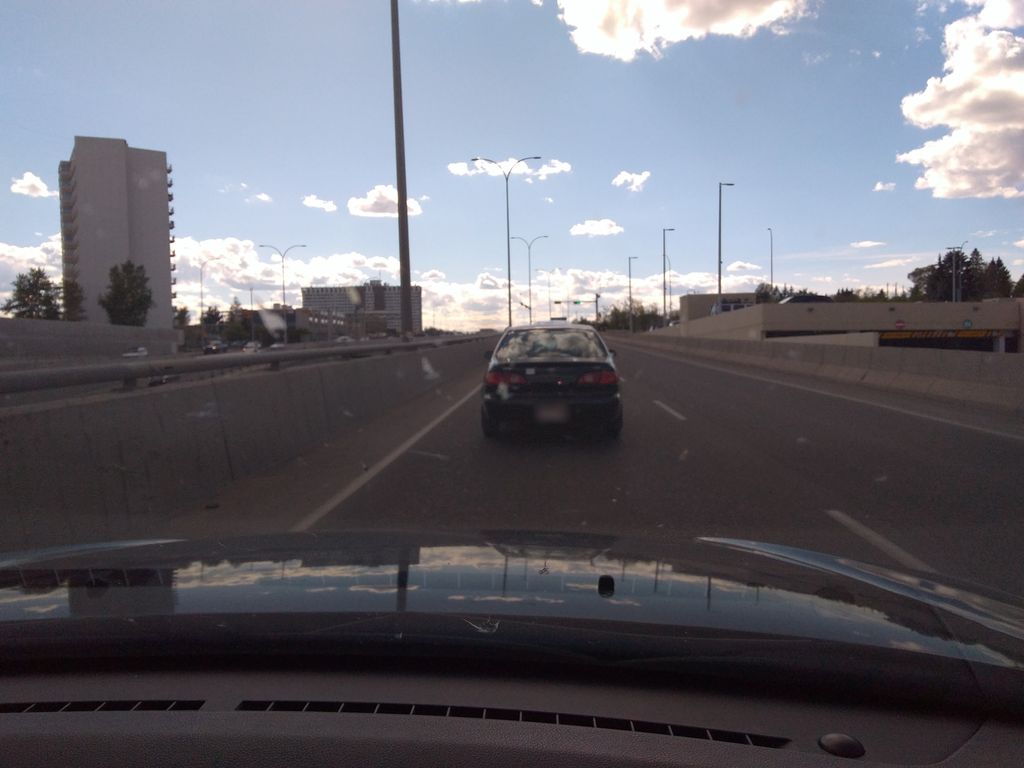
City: calgary